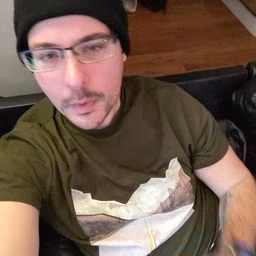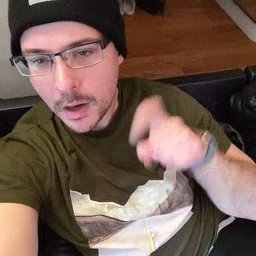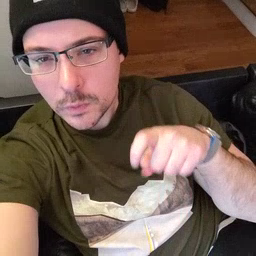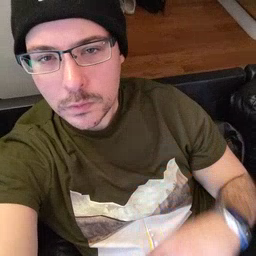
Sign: haveto